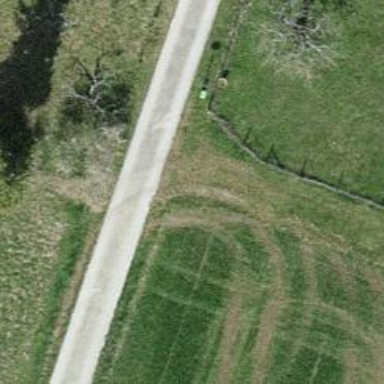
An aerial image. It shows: Well-maintained track road with grade 1 tracktype.